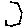
Label: hexagon